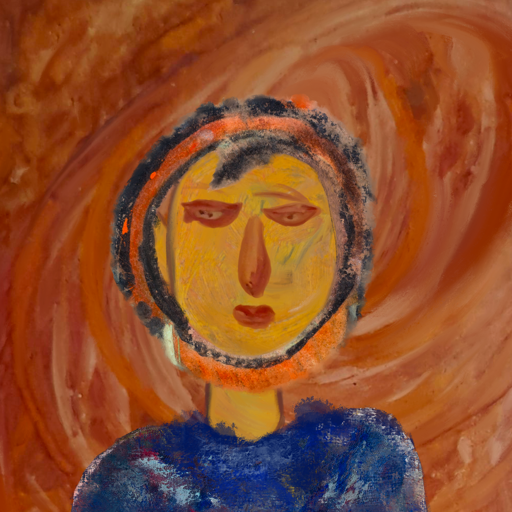
Background: Pious_Lady, Head And Neck Front: After_Raid, Face Front: Pious_Lady, Bust: Irani, Hair Front: Childish, Head Accessory: Blank, Second Necklace: Blank, Necklace: Blank, Baby: Blank